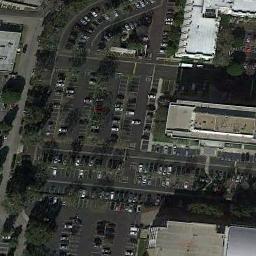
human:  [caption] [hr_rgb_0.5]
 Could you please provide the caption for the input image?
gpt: The parking lot has lots of parked cars and some trees and some buildings are next to the parking lot .

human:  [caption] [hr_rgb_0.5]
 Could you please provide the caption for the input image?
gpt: Many cars of different styles and colors are on the parking lot .

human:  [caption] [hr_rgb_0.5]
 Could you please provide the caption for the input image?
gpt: The parking lot is full of cars next to some buildings and trees .

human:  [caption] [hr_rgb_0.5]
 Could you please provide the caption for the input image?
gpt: Seven rows of cars were parked in the parking lot .

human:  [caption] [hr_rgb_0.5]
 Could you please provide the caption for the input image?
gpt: There are many trees and some buildings around the parking lot .